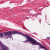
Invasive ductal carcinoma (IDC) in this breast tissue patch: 0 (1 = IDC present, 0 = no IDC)